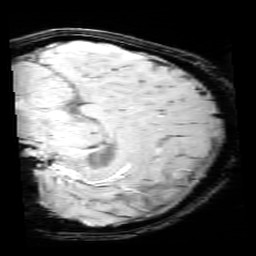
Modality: SWI
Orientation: sagittal
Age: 12
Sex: male
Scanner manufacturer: siemens
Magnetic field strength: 3 T
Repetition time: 0.027 s
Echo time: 0.02 s